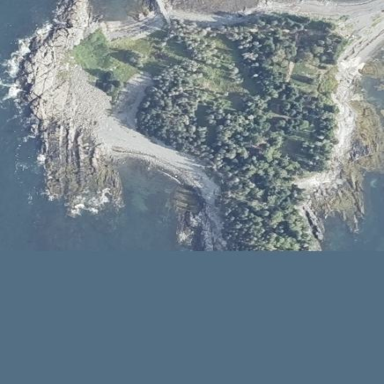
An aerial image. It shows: Island with natural coastline.